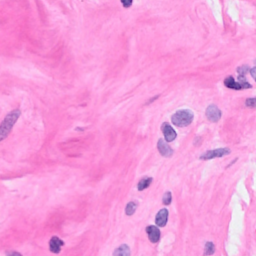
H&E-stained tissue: Breast